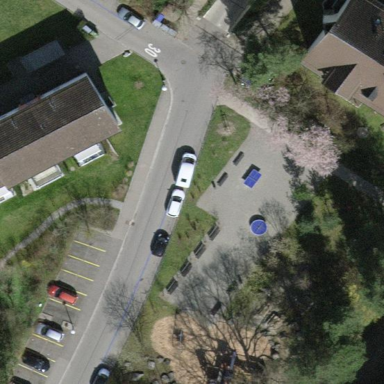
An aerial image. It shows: Playground area for leisure activities on the land.